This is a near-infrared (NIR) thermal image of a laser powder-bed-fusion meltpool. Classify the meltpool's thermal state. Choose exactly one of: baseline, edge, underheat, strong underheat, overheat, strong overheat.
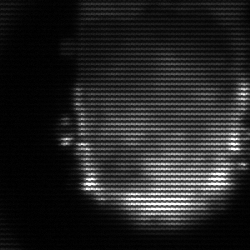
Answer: baseline